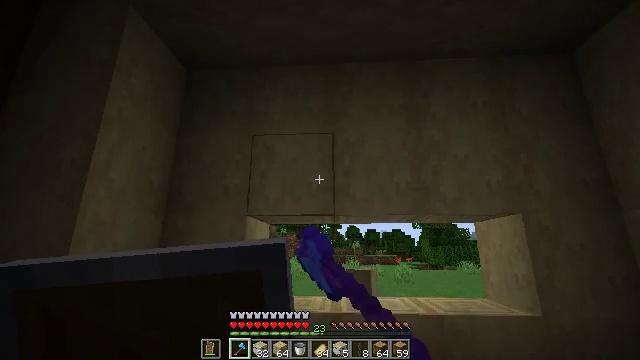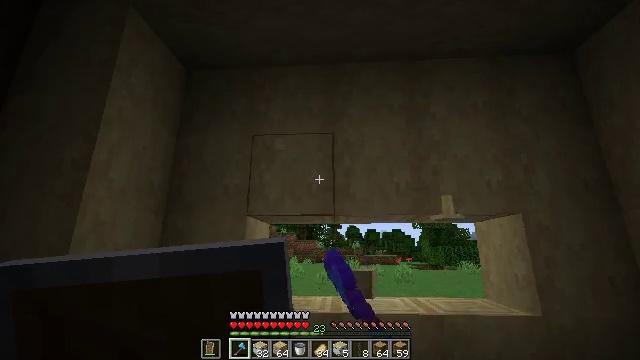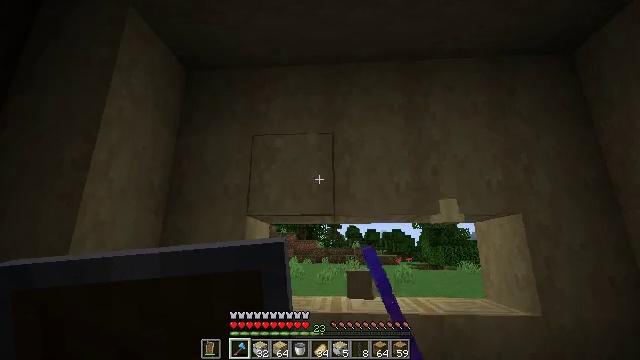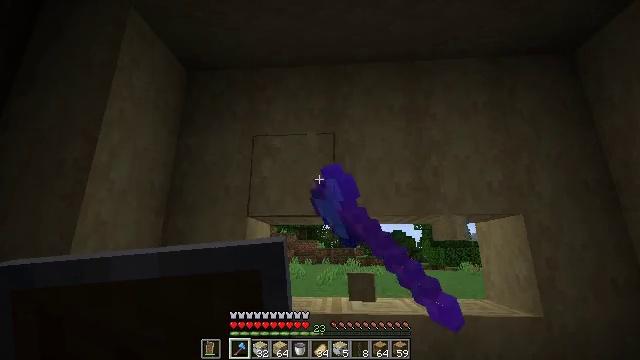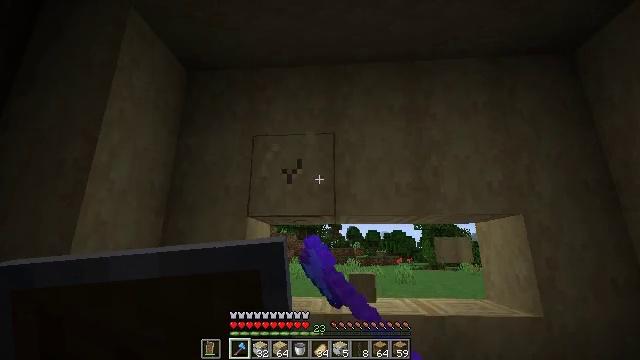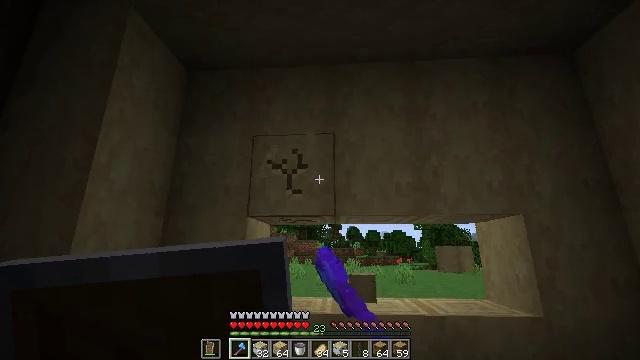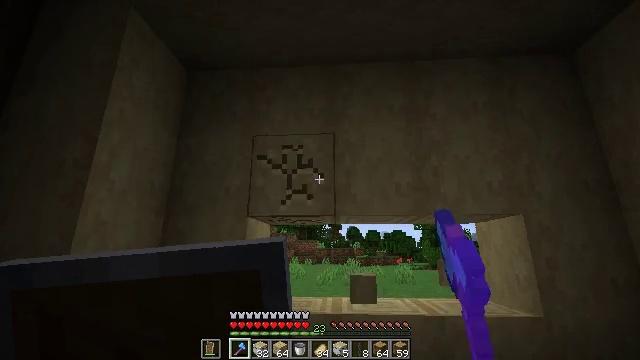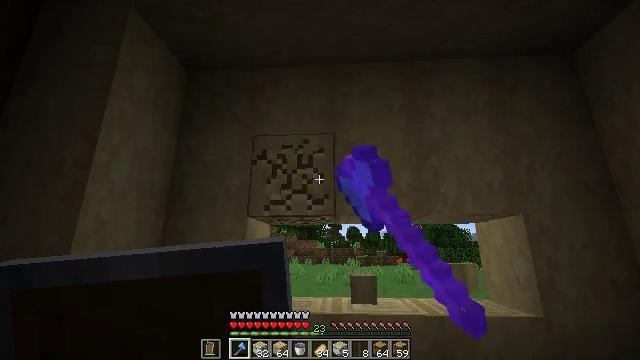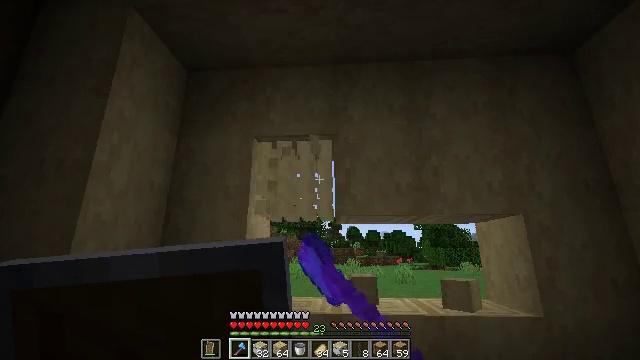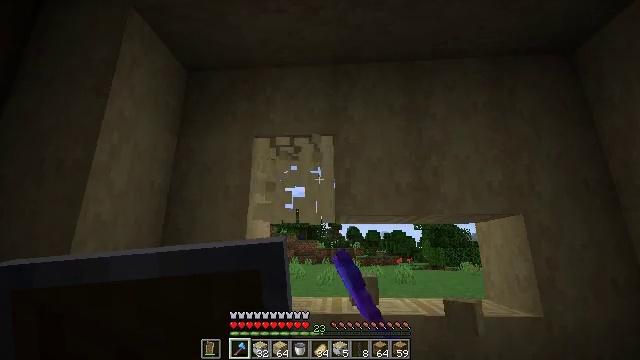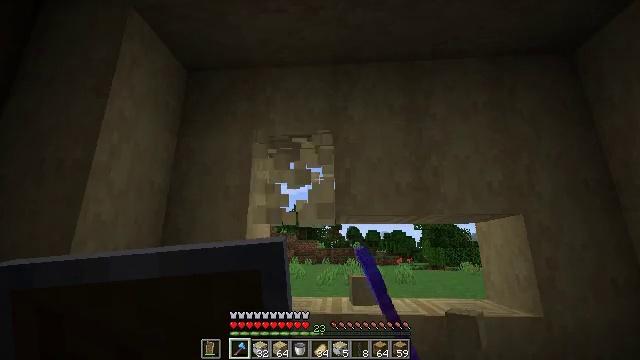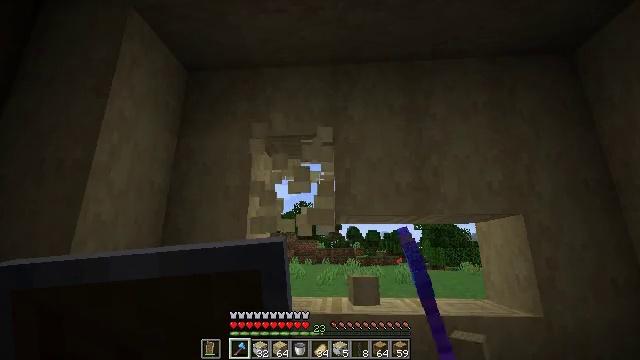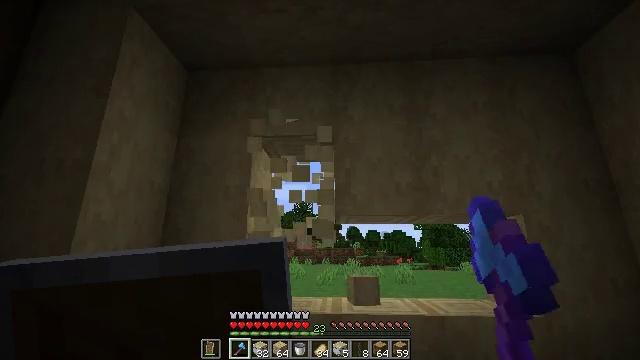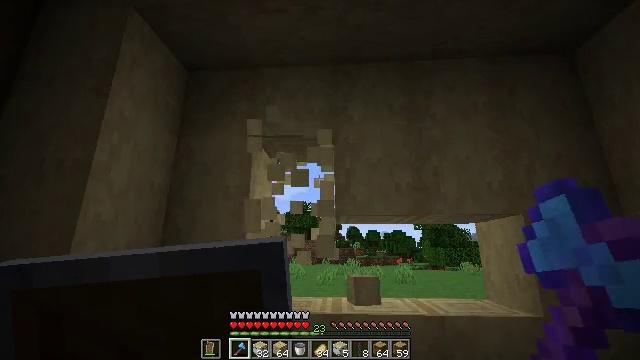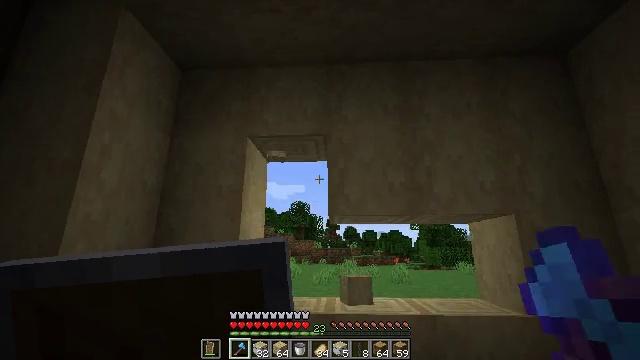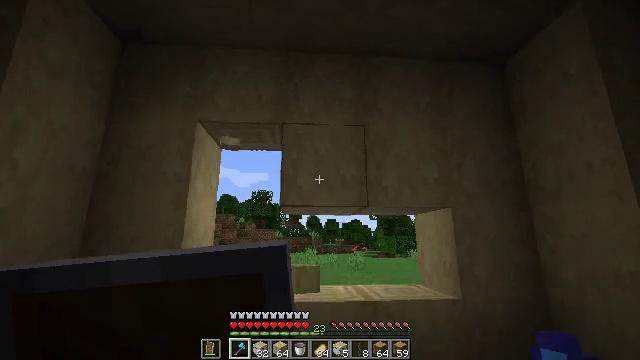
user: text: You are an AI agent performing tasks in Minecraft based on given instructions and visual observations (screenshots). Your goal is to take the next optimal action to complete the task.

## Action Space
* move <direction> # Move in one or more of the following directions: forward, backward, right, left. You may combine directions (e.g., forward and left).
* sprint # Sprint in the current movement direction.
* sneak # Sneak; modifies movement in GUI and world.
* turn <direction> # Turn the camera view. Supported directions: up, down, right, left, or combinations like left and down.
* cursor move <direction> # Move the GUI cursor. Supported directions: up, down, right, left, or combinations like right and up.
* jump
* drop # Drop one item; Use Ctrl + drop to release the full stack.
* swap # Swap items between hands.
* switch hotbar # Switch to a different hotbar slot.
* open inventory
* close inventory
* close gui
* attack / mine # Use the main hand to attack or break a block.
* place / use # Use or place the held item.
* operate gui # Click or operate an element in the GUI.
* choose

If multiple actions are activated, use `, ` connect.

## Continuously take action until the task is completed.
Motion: motion action
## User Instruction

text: Mine the stripped birch log.
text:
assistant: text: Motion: attack / mine
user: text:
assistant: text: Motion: attack / mine
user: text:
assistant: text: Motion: attack / mine
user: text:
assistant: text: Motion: attack / mine
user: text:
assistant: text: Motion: attack / mine
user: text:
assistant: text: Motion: attack / mine
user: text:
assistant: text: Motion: attack / mine
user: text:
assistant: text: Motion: attack / mine
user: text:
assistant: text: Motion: attack / mine
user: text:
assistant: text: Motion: attack / mine
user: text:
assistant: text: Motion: attack / mine
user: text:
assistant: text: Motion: attack / mine
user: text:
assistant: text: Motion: attack / mine
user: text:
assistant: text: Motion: move right, attack / mine
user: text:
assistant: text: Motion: move right, turn right and down, attack / mine
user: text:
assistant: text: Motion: turn right, attack / mine
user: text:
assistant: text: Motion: attack / mine
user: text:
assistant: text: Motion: attack / mine
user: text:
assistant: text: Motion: attack / mine
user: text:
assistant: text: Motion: attack / mine
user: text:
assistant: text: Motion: attack / mine
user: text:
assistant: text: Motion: attack / mine
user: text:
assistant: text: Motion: attack / mine
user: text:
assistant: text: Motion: attack / mine
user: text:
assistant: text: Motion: attack / mine
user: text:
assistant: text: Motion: attack / mine
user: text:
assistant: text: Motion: attack / mine
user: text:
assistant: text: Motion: attack / mine
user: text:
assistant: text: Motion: turn right and down, attack / mine
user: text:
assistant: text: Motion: turn right, attack / mine